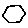
Label: hexagon